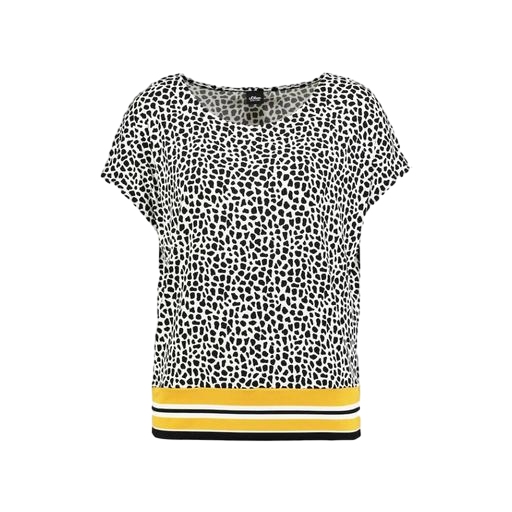
black geo-print t-shirt only macy, black printed short-sleeve top only macy, black plus size printed t-shirt only macy, white background